Question: I need to validate a source input File based on below Data Quality indicators
'''
1. The record Count of the Source File must be greater than 0
2.columns "id" and "AsofDate", should not contain any null values.
3. The "AsOfDate" column Value must be equal to the Reporting Date (Input Parameter to Job).
4. Based on the above Indicators, log these information in either some text file or database table.
'''
Am Attaching the sample Source input File

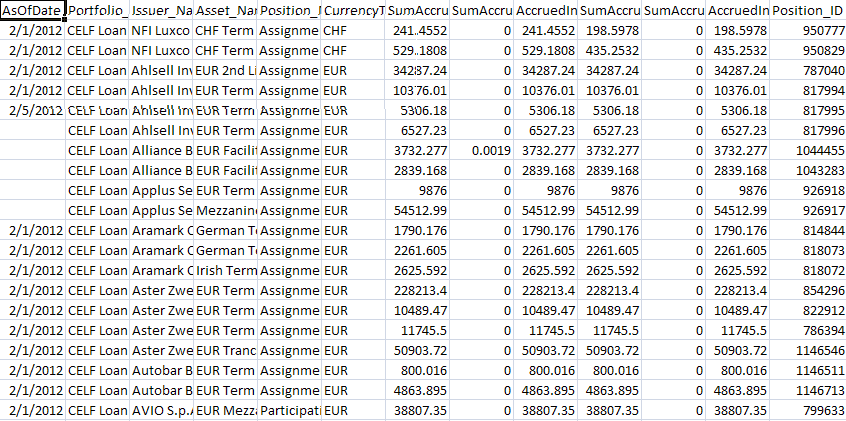
Answer: A simple solution is to use a 'Data Flow Task' and add a variable to your solution: RowCount
In your data flow task, you could use the following items:
1. Flat File Source
2. Row Counter
3. Derived Column
4. Conditional Split
5. Destination
'Flat File Source'
Create your typical flat file data source
'Row Counter'
Add a counter and set the variable of the counter equal to your row count variable.
'Derived Column'
I'd rather do expression logic in a derived column
- - -
'Conditional Split'
Since your new columns are booleans, you should be able to do something like as follows:
Output 1:
'Column1 && Column2 && Column3'
'Destination'
Connect Output 1 from the conditional split to the destination of your choice.